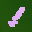
Label: 1